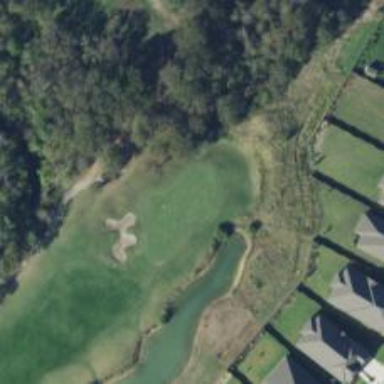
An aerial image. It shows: View of golf hole.